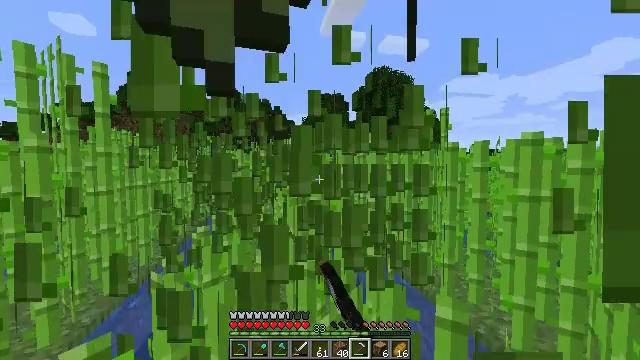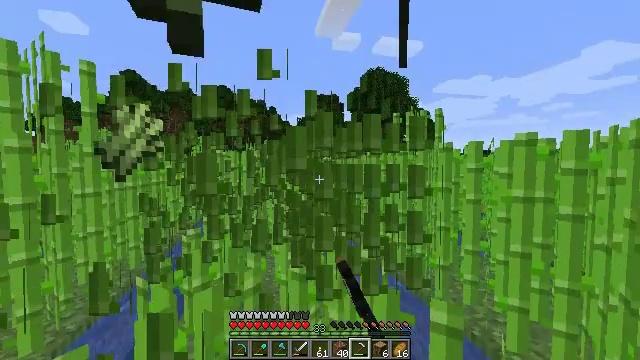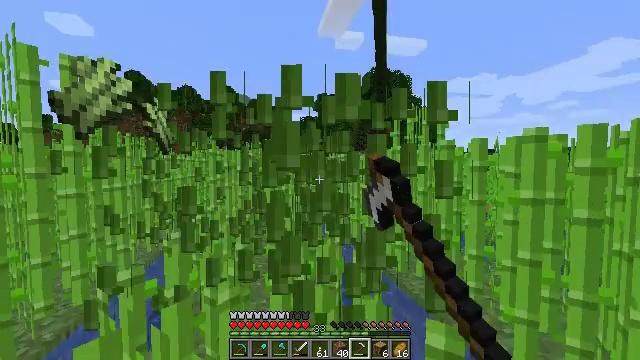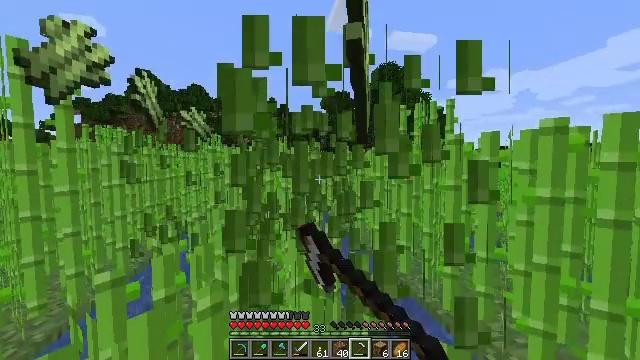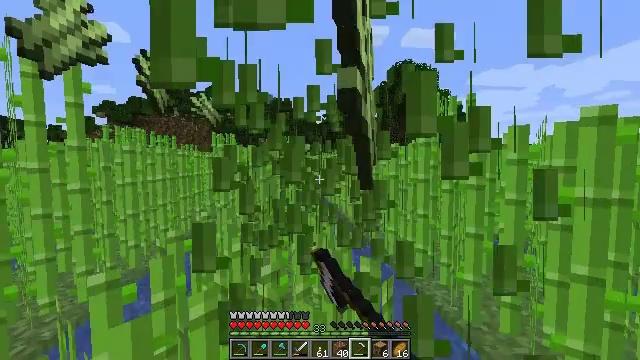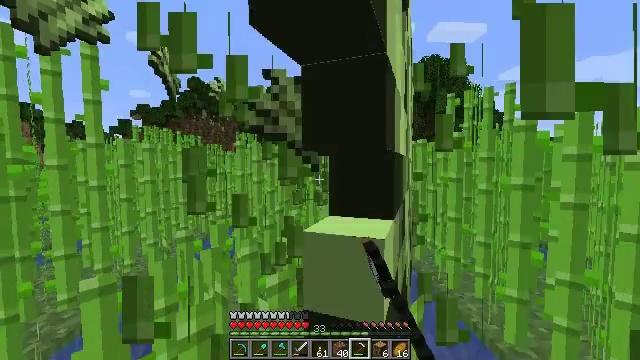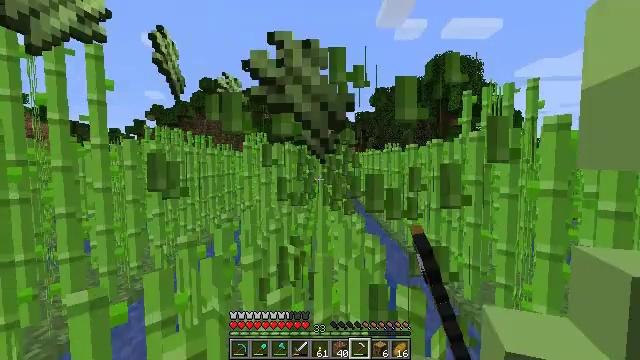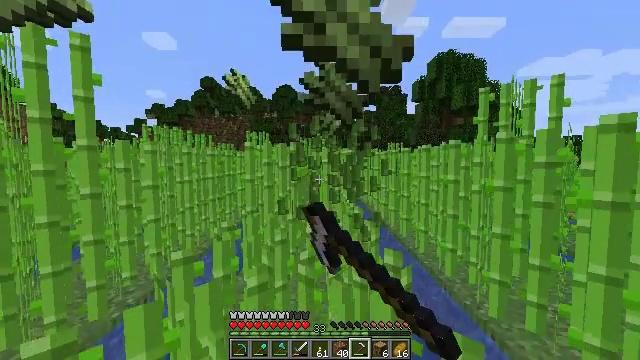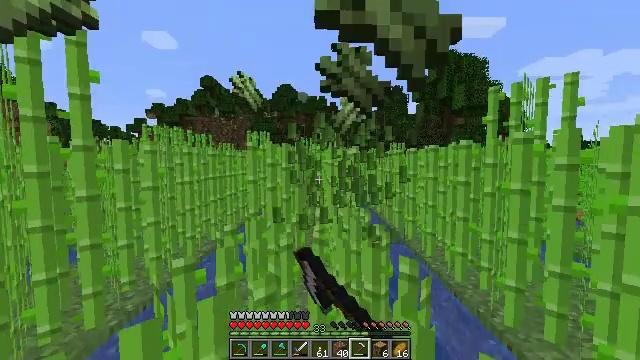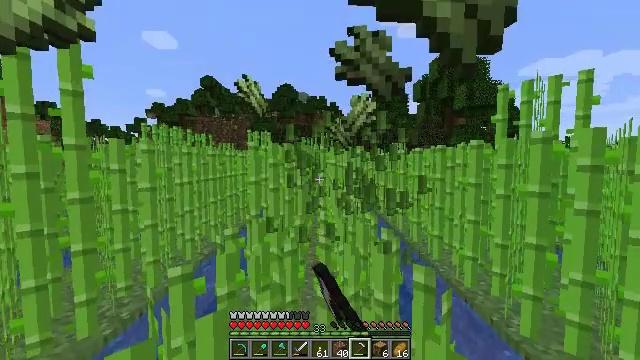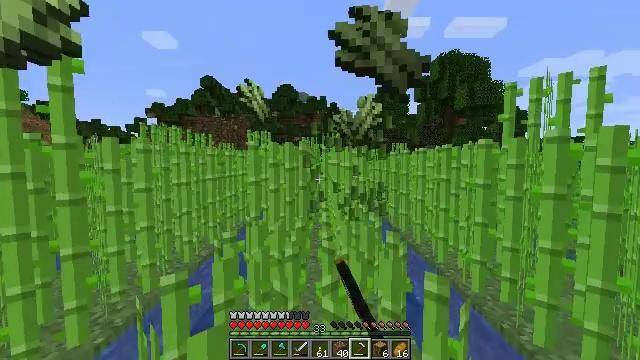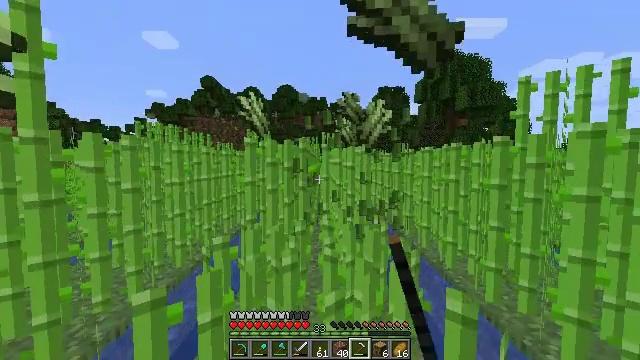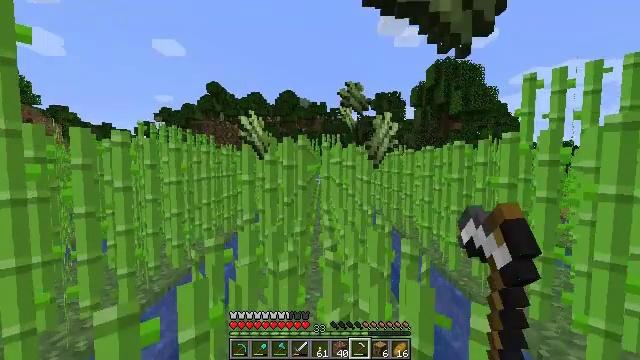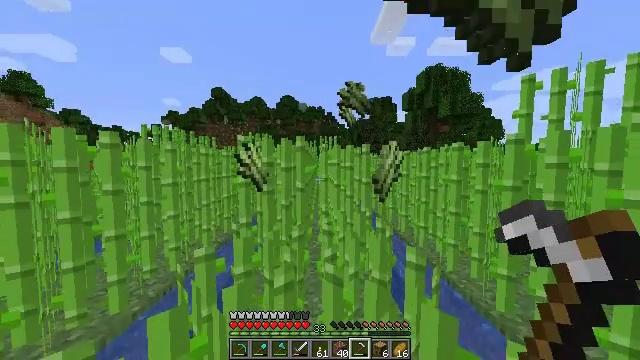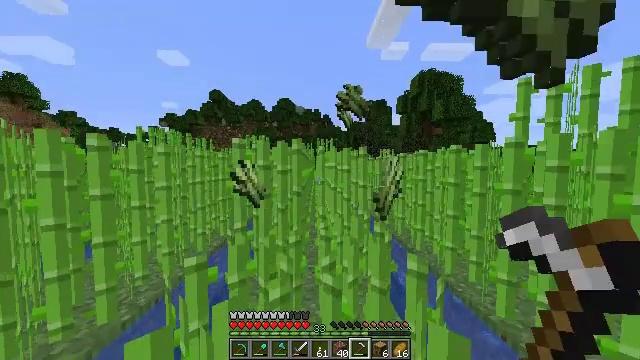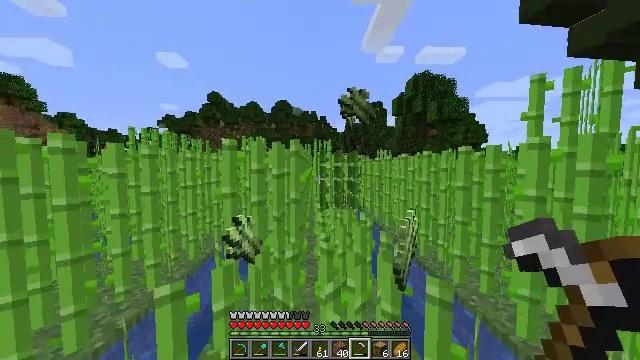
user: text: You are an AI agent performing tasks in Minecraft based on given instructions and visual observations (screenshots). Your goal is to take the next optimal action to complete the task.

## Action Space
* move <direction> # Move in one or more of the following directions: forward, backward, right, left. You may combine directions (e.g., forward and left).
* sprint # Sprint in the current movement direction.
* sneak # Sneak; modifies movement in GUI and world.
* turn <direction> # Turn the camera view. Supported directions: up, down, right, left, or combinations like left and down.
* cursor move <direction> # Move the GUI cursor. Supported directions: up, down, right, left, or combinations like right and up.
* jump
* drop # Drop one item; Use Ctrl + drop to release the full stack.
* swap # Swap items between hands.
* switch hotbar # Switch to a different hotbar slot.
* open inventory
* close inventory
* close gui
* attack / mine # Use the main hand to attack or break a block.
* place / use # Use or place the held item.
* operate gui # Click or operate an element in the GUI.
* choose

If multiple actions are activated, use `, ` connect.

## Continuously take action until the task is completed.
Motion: motion action
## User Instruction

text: Gather sugar cane for crafting.
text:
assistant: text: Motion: move forward and move right, turn right, attack / mine
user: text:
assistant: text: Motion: move forward and move right, attack / mine
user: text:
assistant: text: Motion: move forward, turn left, attack / mine
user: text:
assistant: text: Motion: move forward, turn left, attack / mine
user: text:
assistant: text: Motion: move forward, turn left, attack / mine
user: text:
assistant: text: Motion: move forward and move left, turn left, attack / mine
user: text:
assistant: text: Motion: move forward and move left, attack / mine
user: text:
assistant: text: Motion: move forward and move left, attack / mine
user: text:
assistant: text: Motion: move forward, attack / mine
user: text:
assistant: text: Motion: move forward, attack / mine
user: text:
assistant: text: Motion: move forward, sprint, attack / mine
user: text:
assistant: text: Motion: move forward, sprint, attack / mine
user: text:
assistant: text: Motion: move forward, sprint, attack / mine
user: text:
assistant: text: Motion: move forward, sprint, attack / mine
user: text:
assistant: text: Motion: move forward, sprint, attack / mine
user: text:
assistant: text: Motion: move forward, sprint, attack / mine
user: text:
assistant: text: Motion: move forward and move left, sprint, turn left, attack / mine
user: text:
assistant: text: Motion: move forward and move left, sprint, turn left, attack / mine
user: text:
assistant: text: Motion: move forward and move left, sprint, turn left, attack / mine
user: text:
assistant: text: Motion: move forward, sprint, attack / mine
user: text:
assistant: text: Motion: move forward and move right, sprint, turn right, attack / mine
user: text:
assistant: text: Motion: move forward and move right, sprint, turn right, attack / mine
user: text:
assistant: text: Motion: move forward and move right, sprint, turn right, attack / mine
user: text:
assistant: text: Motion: move forward and move right, sprint, turn right, attack / mine
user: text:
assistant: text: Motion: move forward and move right, sprint, attack / mine
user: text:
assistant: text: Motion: move forward and move right, sprint, attack / mine
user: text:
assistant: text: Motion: move forward, sprint, attack / mine
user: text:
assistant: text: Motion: move forward, sprint, turn left, attack / mine
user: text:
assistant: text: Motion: move forward and move left, sprint, turn left, attack / mine
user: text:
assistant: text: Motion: move forward and move left, sprint, turn left, attack / mine